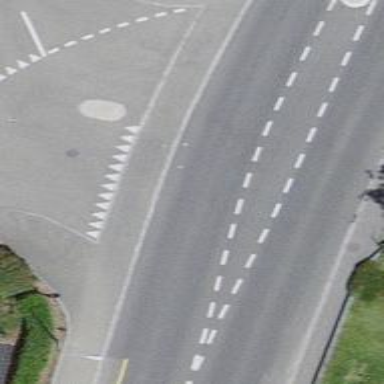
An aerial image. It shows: Road with "give way" sign.